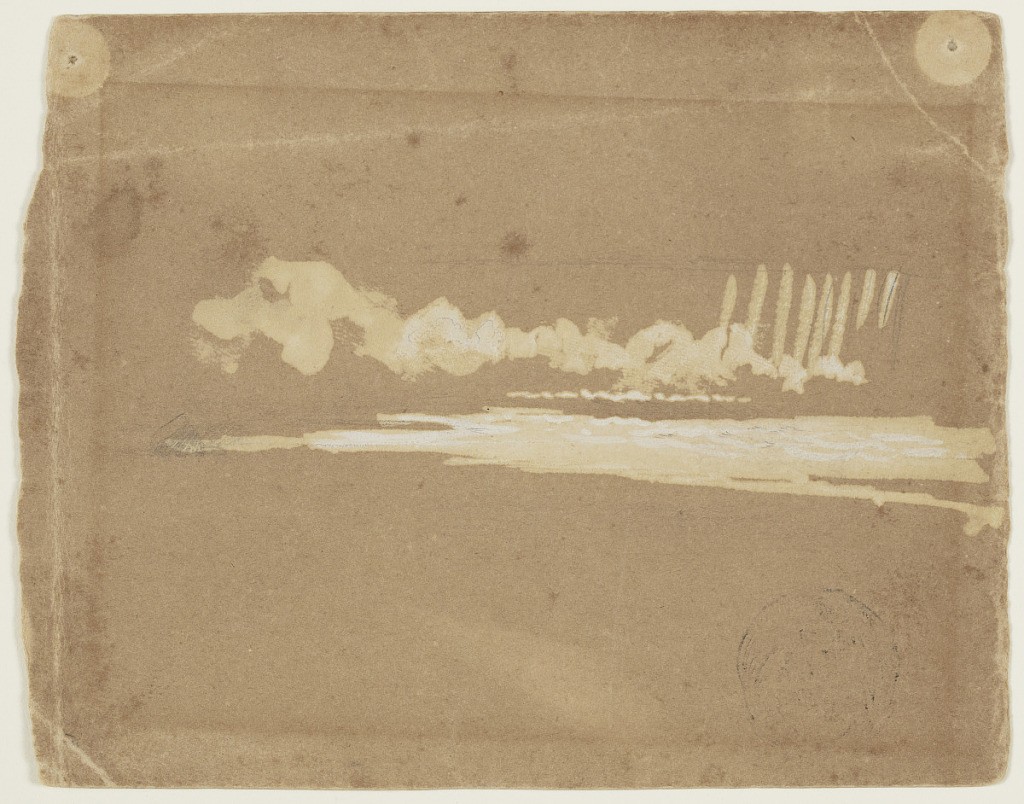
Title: Horseshoe Falls from a Distance, Niagara Falls, Canada
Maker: Frederic Edwin Church, American, 1826–1900
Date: possibly 1856
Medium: Graphite and white gouache on tan wove paper
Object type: Drawing
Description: Landscape sketch showing a distant view of Horseshoe Falls of the Niagara River, as seen from the Canadian bank. Viewed frontally, the edge of the falls stretches horizontally across the composition. The falls themselves are represented by vertical striations of white gouache at right, while a plume of mist drifts across the river to the left. Closer to the viewer, the river's white, churning waters are visible.